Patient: sex M, age 46
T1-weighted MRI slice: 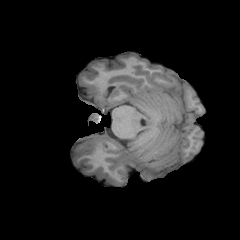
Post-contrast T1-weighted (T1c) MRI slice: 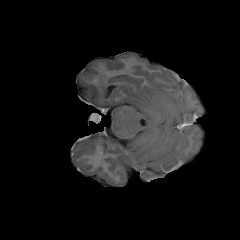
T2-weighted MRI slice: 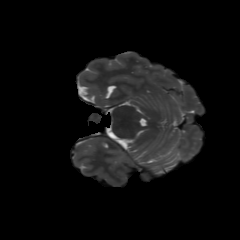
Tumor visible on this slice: no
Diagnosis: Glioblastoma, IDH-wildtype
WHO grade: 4